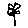
Label: flower